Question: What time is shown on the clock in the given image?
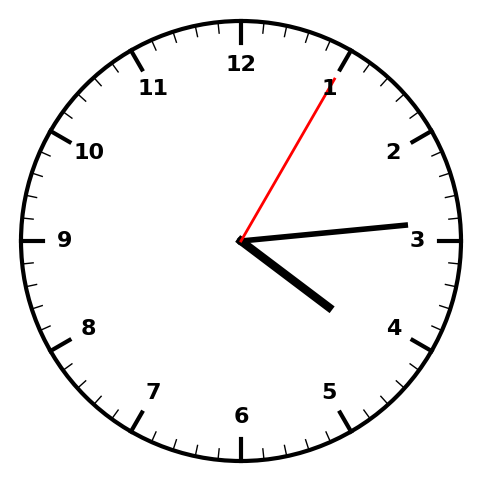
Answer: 04:14:05